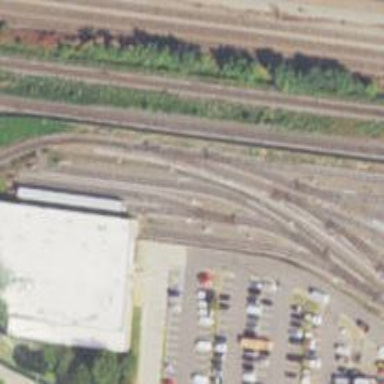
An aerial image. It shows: Yard area with electrified rail tracks.